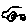
Label: car